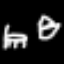
Label: bed